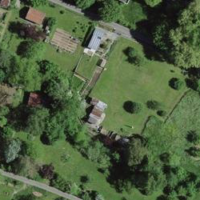
EUNIS habitat code: 25
Species observed at this site:
Phoenicurus phoenicurus